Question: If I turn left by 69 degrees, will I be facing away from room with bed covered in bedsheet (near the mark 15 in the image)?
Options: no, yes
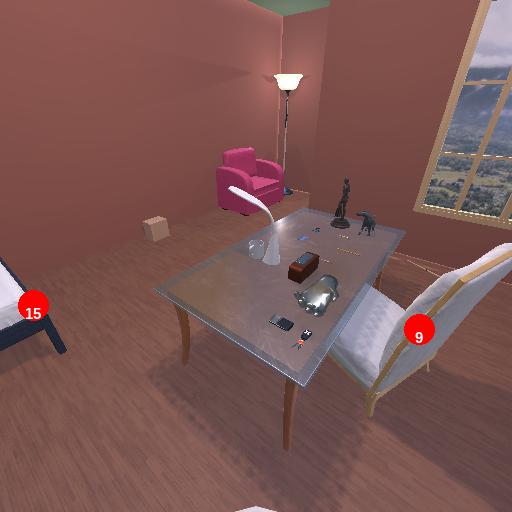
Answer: no